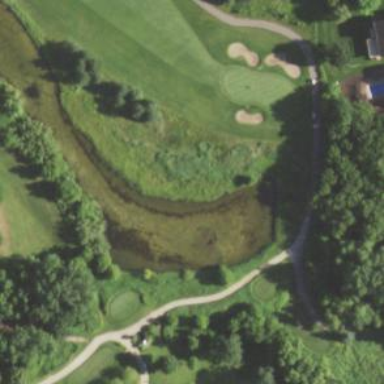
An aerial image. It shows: Water hazard in golf course. The hazard is natural water feature.